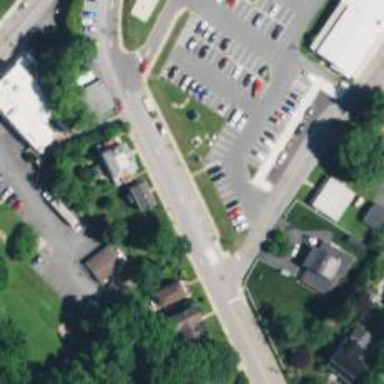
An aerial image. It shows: Parking space is available.